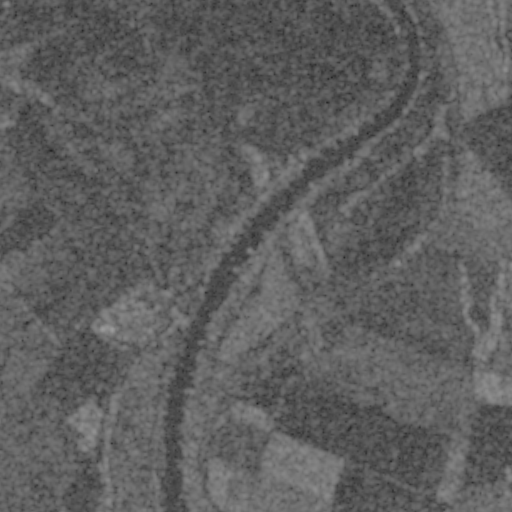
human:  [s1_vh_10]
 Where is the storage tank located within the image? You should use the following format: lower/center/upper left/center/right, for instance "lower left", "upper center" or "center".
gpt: The storage tank is located in the upper center of the image.
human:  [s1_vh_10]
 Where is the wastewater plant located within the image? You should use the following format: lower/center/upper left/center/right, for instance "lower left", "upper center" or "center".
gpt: The wastewater plant is located in the lower left of the image.
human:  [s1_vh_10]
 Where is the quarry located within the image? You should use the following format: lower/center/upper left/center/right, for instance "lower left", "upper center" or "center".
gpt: There is no quarry in the image.

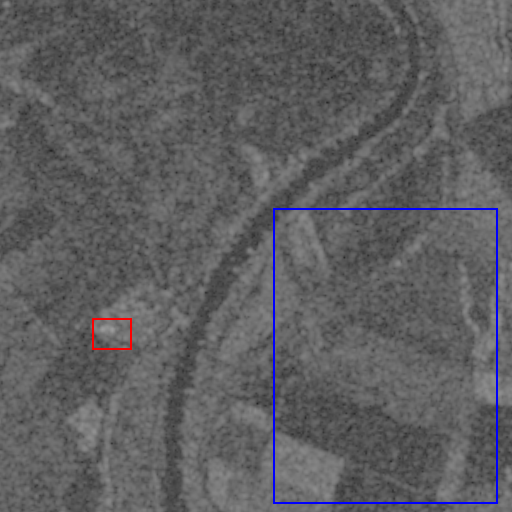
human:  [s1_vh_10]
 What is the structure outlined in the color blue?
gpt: The structure outlined in blue is a crop field.
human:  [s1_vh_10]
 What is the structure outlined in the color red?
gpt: The structure outlined in red is a wastewater plant.
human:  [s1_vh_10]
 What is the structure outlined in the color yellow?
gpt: There is no yellow outline.